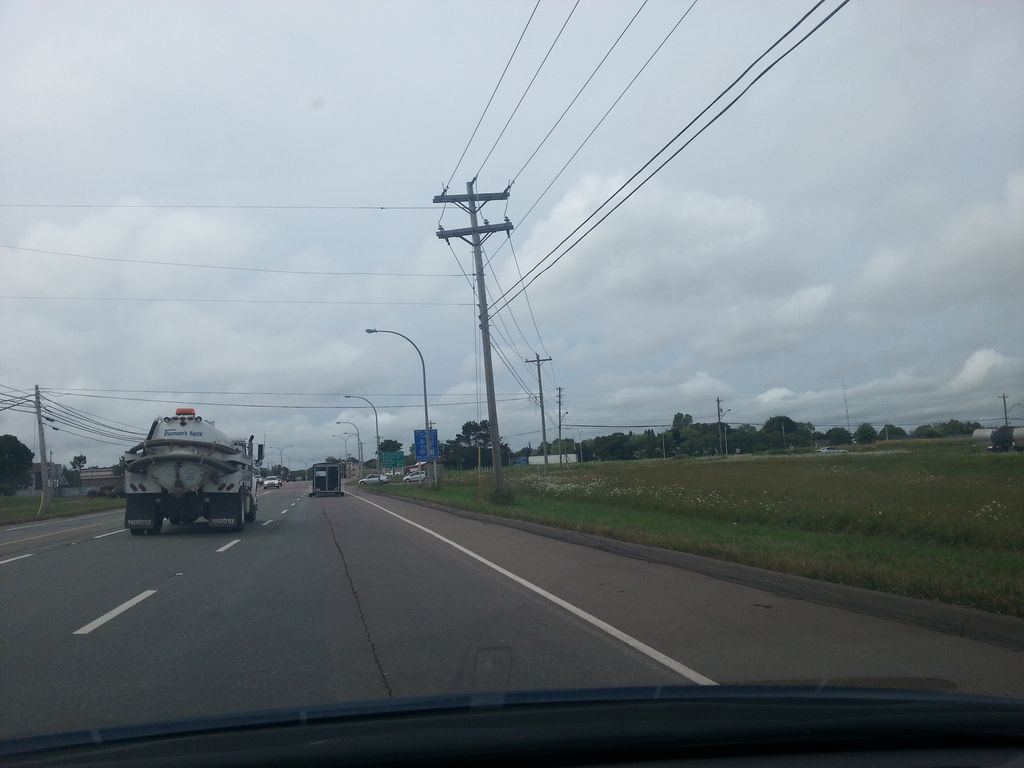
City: charlottetown